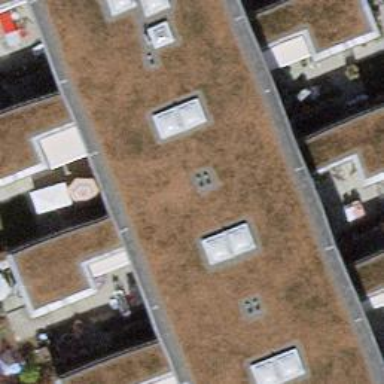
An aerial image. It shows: House with flat roof.